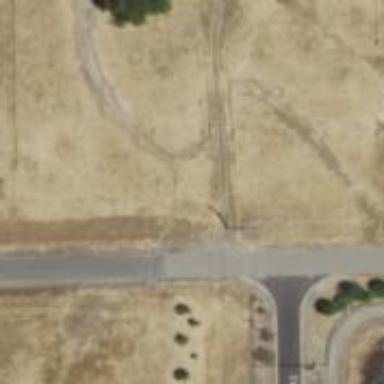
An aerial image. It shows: Power pole.